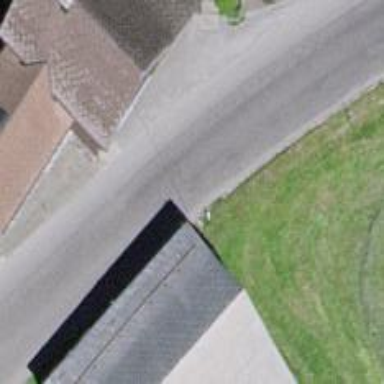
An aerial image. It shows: Asphalt tertiary road without sidewalk.